A 2-D grayscale encoding of one vibration snapshot from a rotor kit is shown. Based on the visible evidence, which rotor condition applies: normal, misalignment, unbalance, looseness?
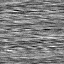
Answer: looseness